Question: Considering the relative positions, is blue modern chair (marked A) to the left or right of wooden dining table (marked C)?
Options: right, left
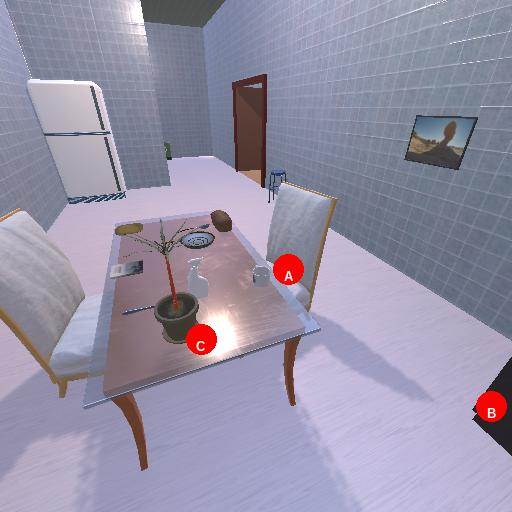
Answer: right